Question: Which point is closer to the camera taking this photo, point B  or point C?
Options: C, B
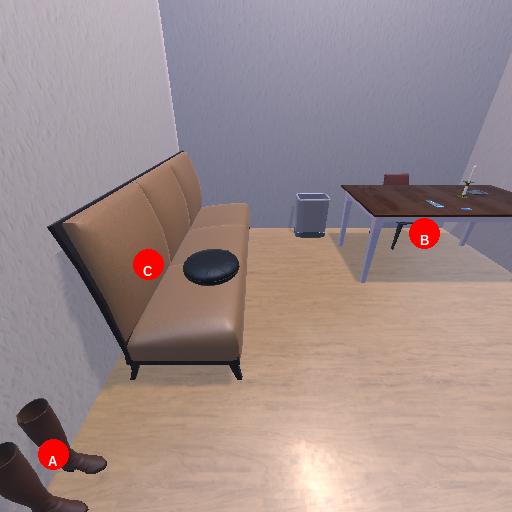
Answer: C